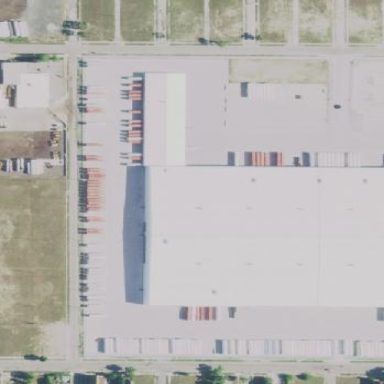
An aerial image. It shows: Industrial area specializing in distribution.